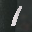
Label: 1